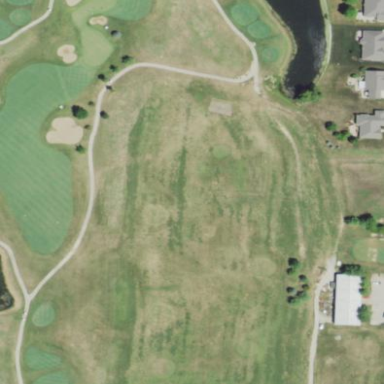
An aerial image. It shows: Area of rough grass used for golf.